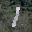
Label: 1